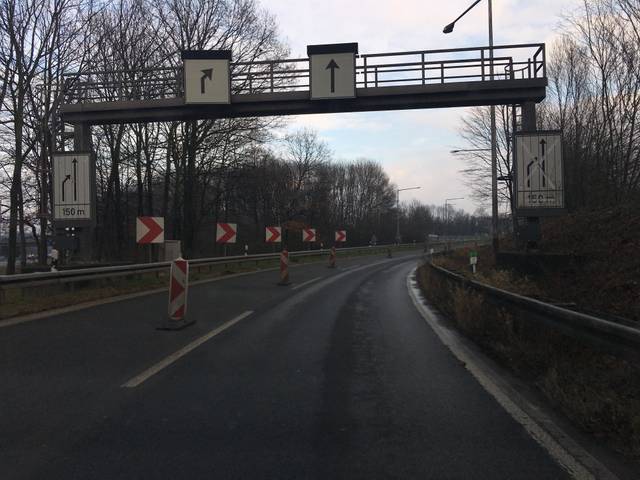
Region: Germany
Coordinates: 51.04, 7.004